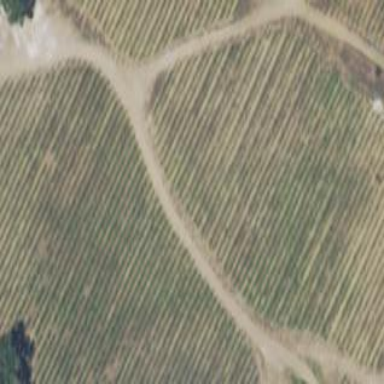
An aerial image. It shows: Vineyard with grape crops.